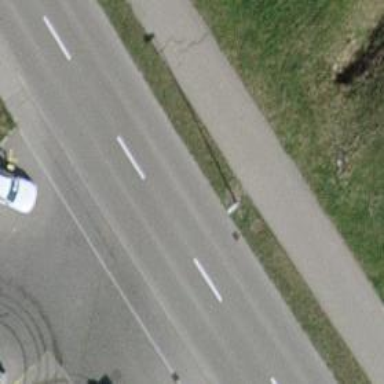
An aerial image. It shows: Secondary road with asphalt surface and cycle track on the right side.